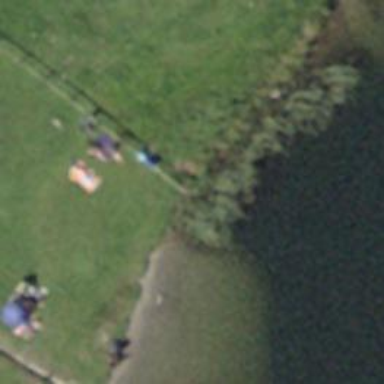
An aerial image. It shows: Park with swimming facilities.